Aerial crown-view tile of a tropical tree (Barro Colorado Island, Panama), acquired 20240611:
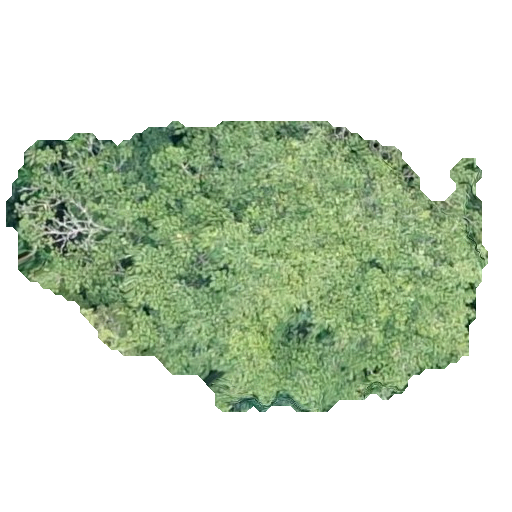
Species: Sterculia apetala
GBIF accepted scientific name: Sterculia apetala
Crown area: 164.324 m²